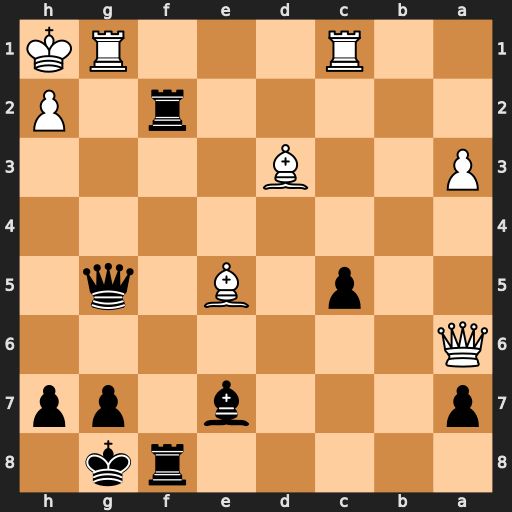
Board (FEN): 5rk1/p3b1pp/Q7/2p1B1q1/8/P2B4/5r1P/2R3RK
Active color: b
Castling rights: -
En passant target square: -
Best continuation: Qxe5 Qe6+ Qxe6